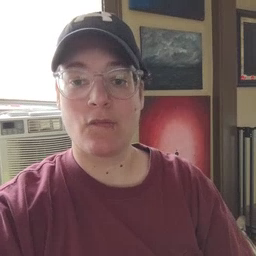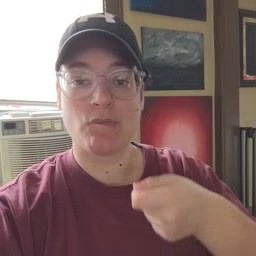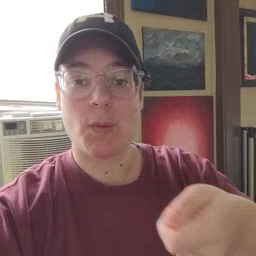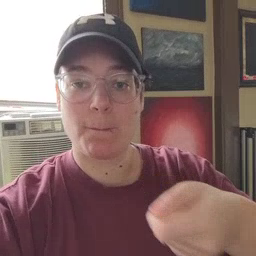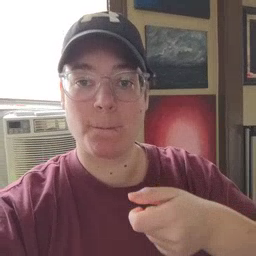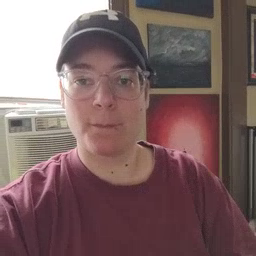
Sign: vacuum